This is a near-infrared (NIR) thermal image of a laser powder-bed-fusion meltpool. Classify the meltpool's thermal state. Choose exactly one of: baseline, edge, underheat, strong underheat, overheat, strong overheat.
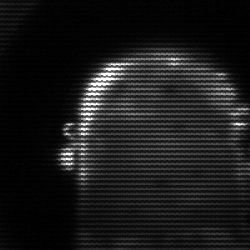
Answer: baseline